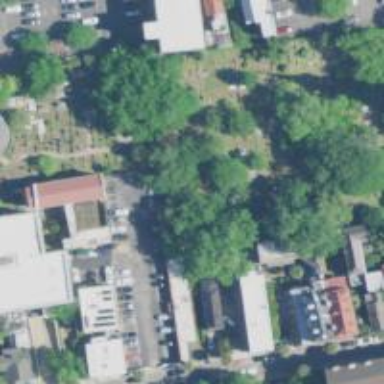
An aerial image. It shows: Graveyard.